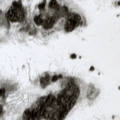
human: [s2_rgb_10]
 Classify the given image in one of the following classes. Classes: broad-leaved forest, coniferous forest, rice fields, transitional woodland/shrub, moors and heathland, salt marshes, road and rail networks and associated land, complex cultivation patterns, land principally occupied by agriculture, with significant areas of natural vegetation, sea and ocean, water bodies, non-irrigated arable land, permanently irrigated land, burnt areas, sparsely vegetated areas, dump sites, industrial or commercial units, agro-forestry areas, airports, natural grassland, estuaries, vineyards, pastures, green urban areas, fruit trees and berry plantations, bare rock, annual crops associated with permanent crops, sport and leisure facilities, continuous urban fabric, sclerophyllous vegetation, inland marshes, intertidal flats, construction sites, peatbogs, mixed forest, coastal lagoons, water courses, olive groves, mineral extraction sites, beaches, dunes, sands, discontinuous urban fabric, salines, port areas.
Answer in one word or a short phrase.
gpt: coniferous forest, mixed forest, peatbogs